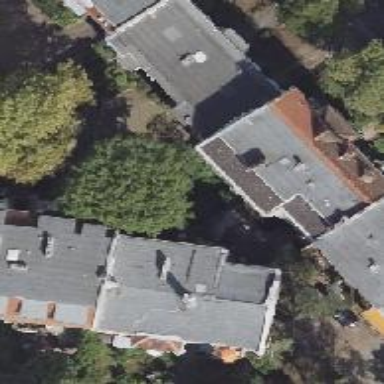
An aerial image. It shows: Apartment building with double saltbox roof shape.